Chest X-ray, AP view. Patient: 52 years old, sex M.
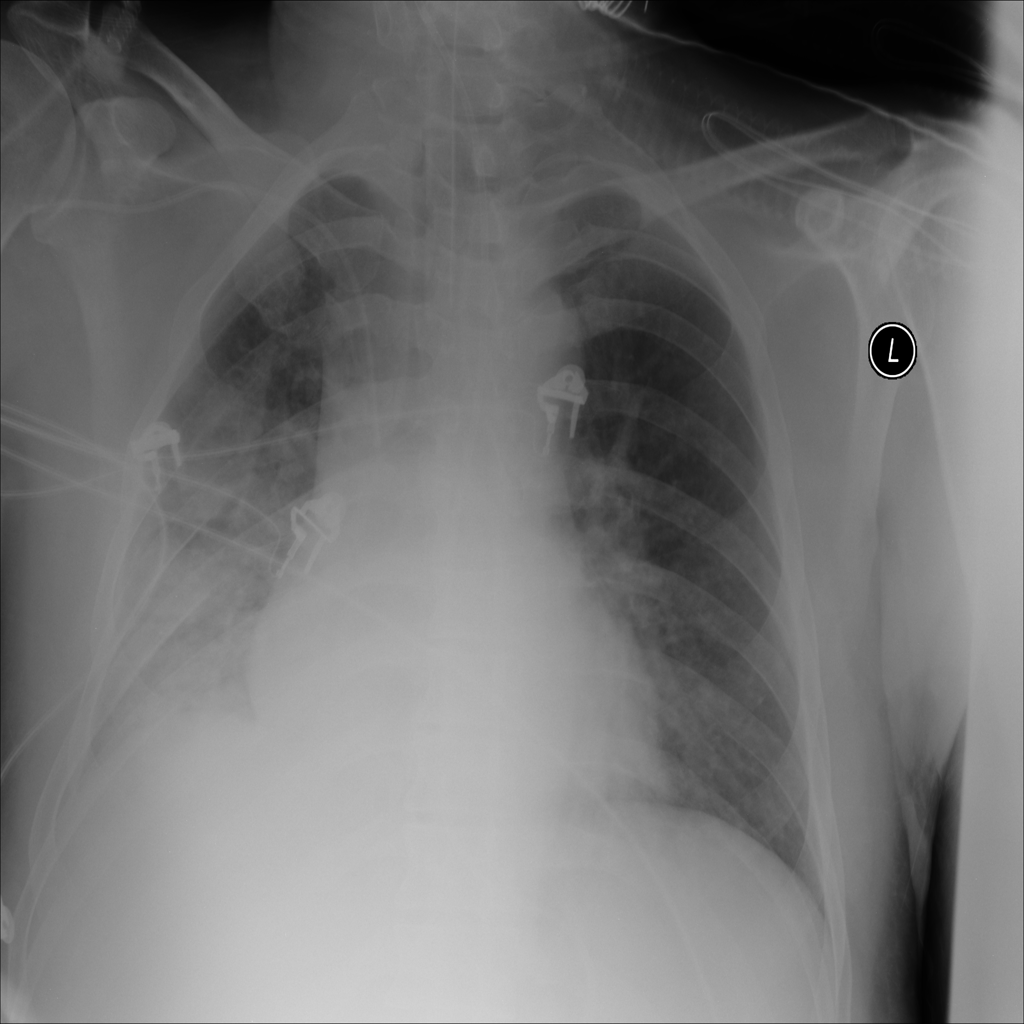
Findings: Infiltration